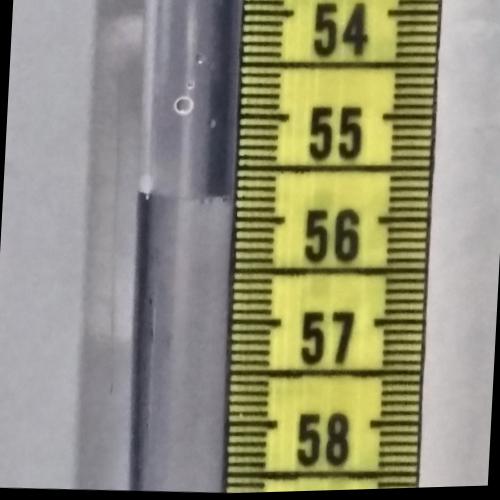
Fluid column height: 55.8 cm